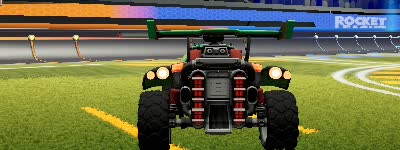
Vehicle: octane